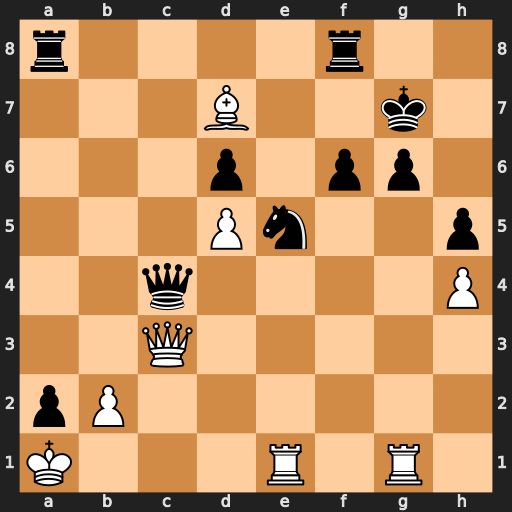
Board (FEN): r4r2/3B2k1/3p1pp1/3Pn2p/2q4P/2Q5/pP6/K3R1R1
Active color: w
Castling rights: -
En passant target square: -
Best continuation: Rxe5 Qxc3 Re7+ Rf7 Rxf7+